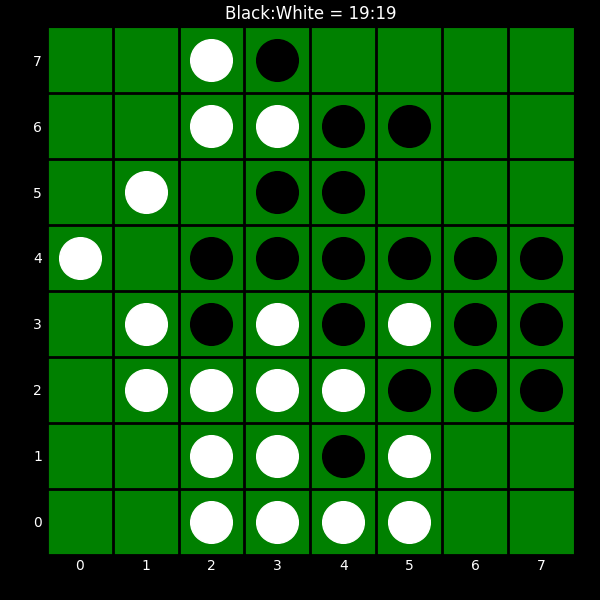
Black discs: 19
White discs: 19